Question: Using JavaScript, I am trying to load CSS (id) on click of a td.

In the above picture, I made main account holder in one td and authorised reporter in another td. Main account holder tab should load while onload. What I required is while clicking the authorised reporters tab the CSS for main account holder and authorised reporter should change. i.e., background for main account holder should apply in authorised reporter place and vice versa.
.css ids are:
'''
#account_holder{
background: url('{{ STATIC_URL }}images/main-account-holder.png')no-repeat;
background-size:100%;-moz-background-size: cover;
background-size: cover;-o-background-size: cover;
-webkit-background-size: cover;
}
#authorised_reportericon{
background: url('{{ STATIC_URL }}images/authorised_reporter-icon.png')no-repeat;
background-size:100%;
-moz-background-size: cover;
background-size: cover;-webkit-background-size: cover;-o-background-size: cover;
background-color:#F0F0F0;
border-top-right-radius: 10px;
border-bottom-right-radius: 10px;
}
#account_holdericon{
background: url('{{ STATIC_URL }}images/main-account-holder-icon.png')no-repeat;
background-size:100%;
-moz-background-size: cover;
background-size: cover;
}
#authorised_reporter{
background: url('{{ STATIC_URL }}images/authorised_reporter.png')no-repeat;background-size:100%;
-moz-background-size: cover;
background-size: cover;
background-color:#F0F0F0;
border-top-right-radius: 10px;
border-bottom-right-radius: 10px;
}
'''
Using JavaScript I want to change the CSS ids while performing onclick. I don't know how to code in JavaScript. Can any one guide me how to code that?
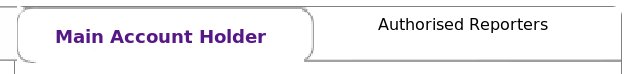
Answer: IDs should be unique. Don't change them. Use classes instead
in Css replace the # to . like the following:
'''
.account_holder{
background: url('{{ STATIC_URL }}images/main-account-holder.png')no-repeat;
background-size:100%;-moz-background-size: cover;
background-size: cover;-o-background-size: cover;
-webkit-background-size: cover;
}
'''
Here is how to change the class name of an element using javascript:
EDIT:
'''
var your_element = document.getElementById('your_element_id');
your_element.onclick = function(){
this.className = 'account_holder';
};
'''